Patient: sex M, age 64
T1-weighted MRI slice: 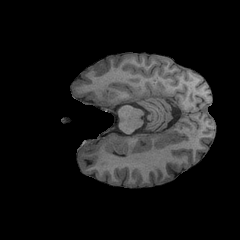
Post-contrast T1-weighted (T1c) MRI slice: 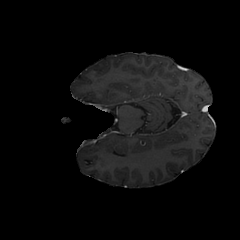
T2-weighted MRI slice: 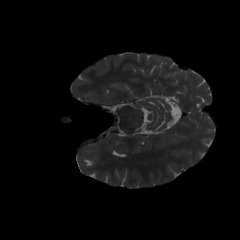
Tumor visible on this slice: no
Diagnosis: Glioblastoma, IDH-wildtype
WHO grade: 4